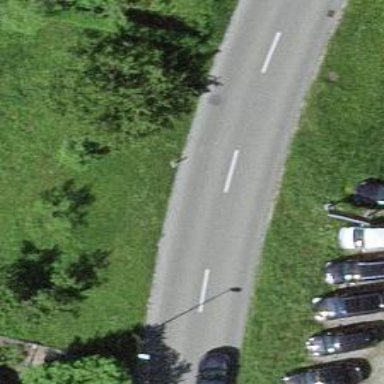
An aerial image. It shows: Tertiary road with asphalt surface and sidewalk on the left.